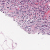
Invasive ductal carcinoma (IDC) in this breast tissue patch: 1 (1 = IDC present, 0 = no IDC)